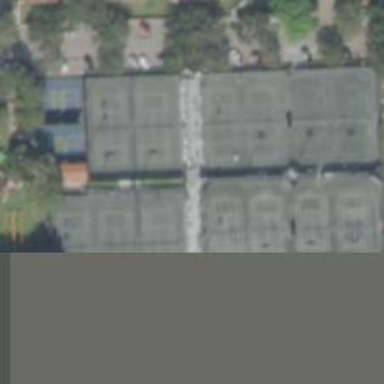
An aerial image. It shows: Sports center with tennis facility.